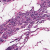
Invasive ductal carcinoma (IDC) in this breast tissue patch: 0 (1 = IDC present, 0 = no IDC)